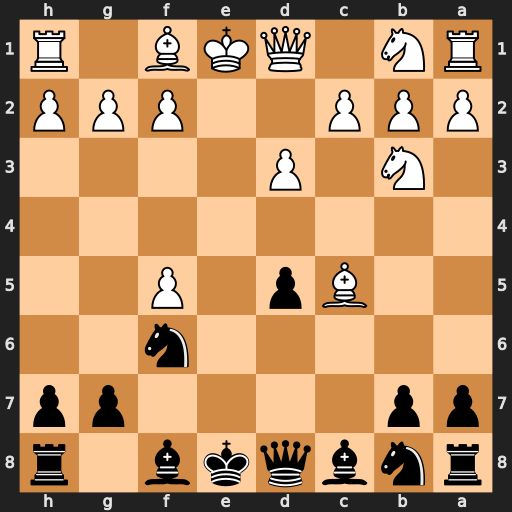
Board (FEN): rnbqkb1r/pp4pp/5n2/2Bp1P2/8/1N1P4/PPP2PPP/RN1QKB1R
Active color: b
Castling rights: KQkq
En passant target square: -
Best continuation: Bxc5 Nxc5 Qa5+ Nc3 Qxc5